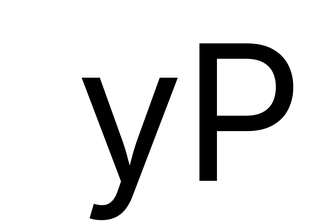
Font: Inter_Regular